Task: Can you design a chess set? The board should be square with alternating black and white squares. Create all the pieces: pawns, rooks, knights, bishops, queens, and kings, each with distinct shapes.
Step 2539:
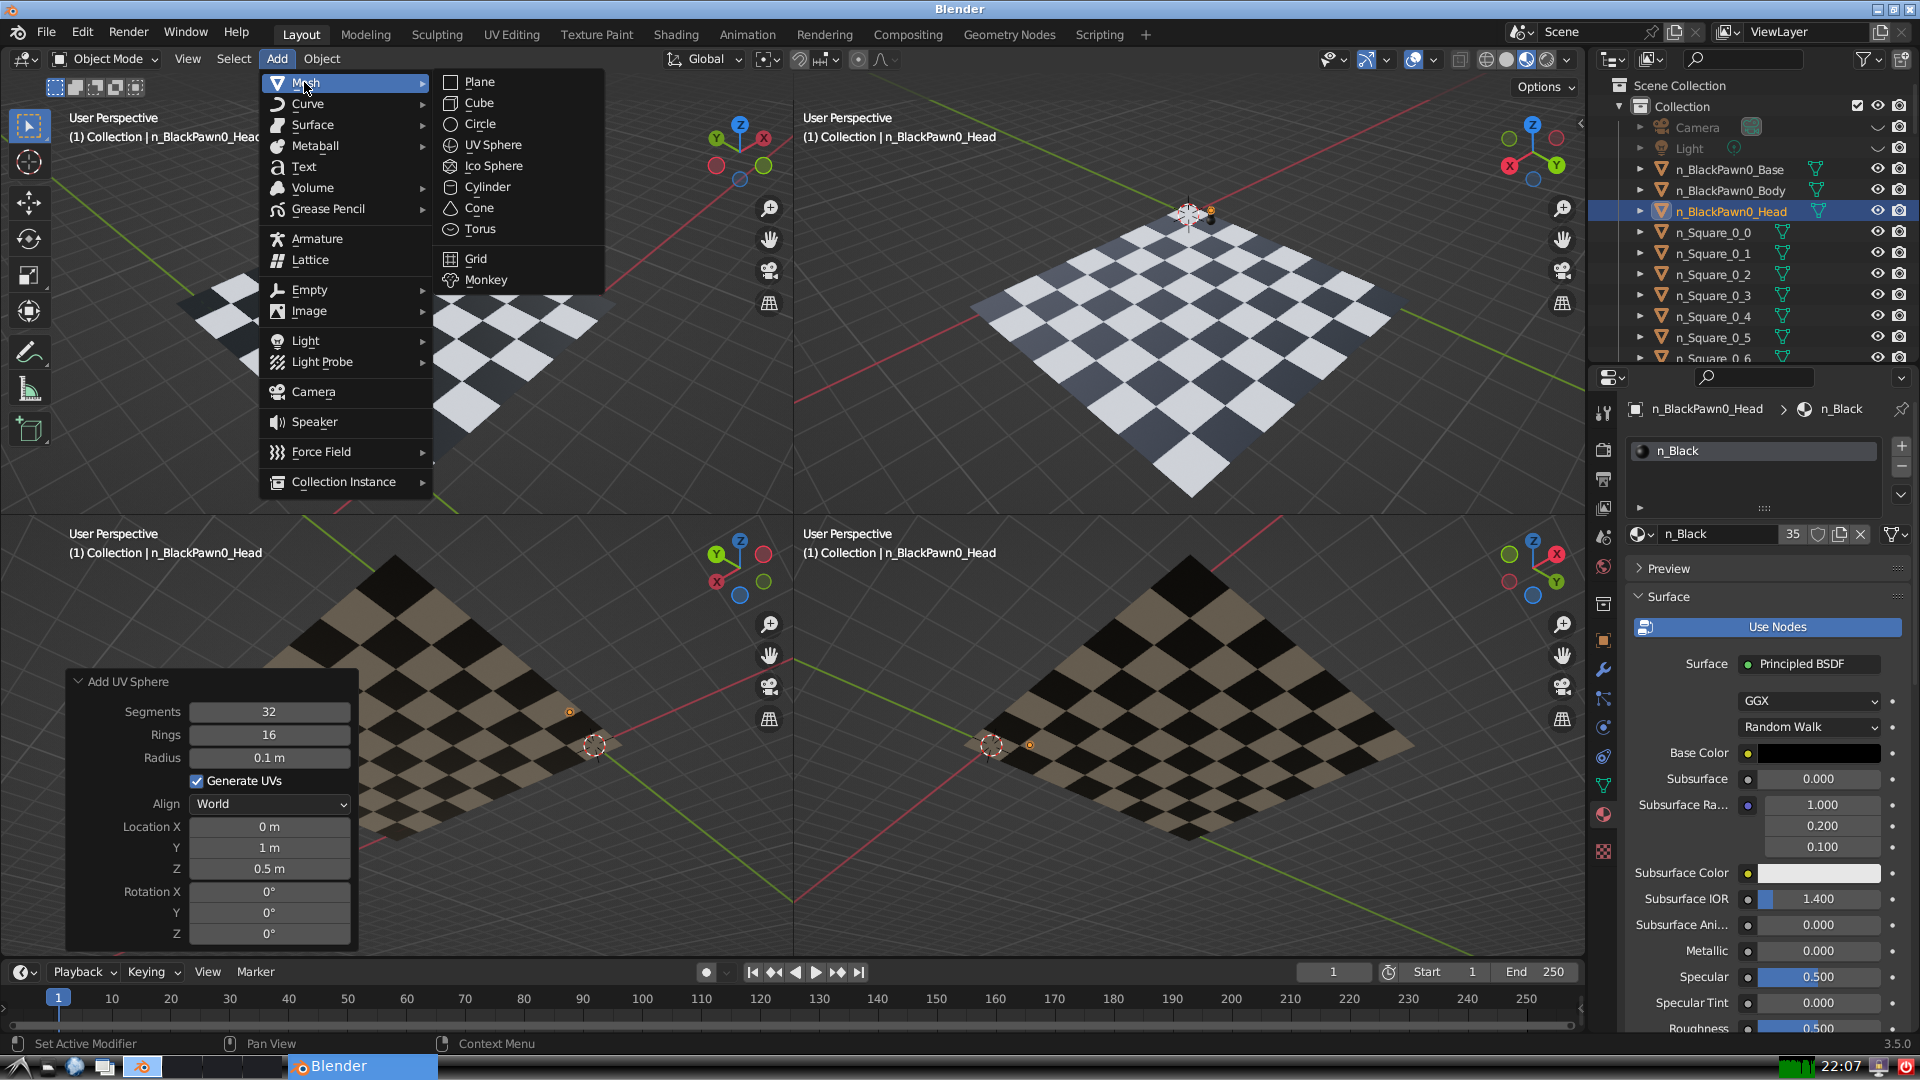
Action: {"mouse_move": [499, 144]}